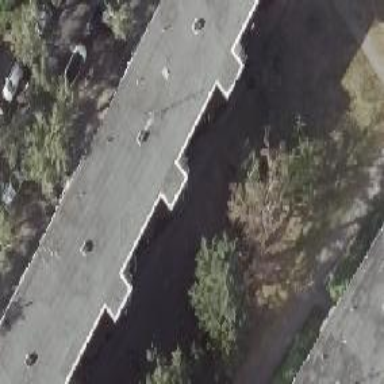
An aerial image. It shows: Flat-roofed residential building.